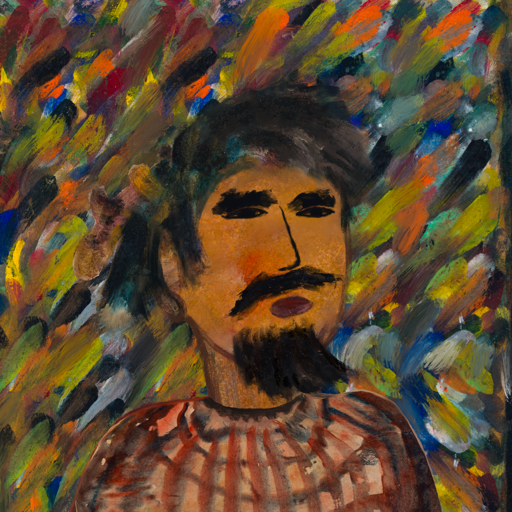
Background: An_Impression, Head And Neck Side: Pipe, Face Side: Mosgoul, Bust: Orphan, Hair Side: Pipe, Head Accessory: Blank, Second Necklace: Blank, Necklace: Blank, Baby: Blank